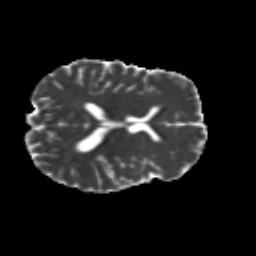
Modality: MD
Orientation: axial
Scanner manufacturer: siemens
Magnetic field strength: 3 T
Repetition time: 8.1 s
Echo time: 0.082 s